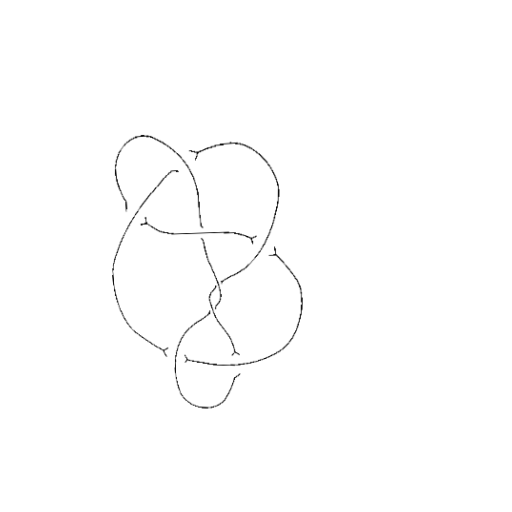
Crossing number: 8